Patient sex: M
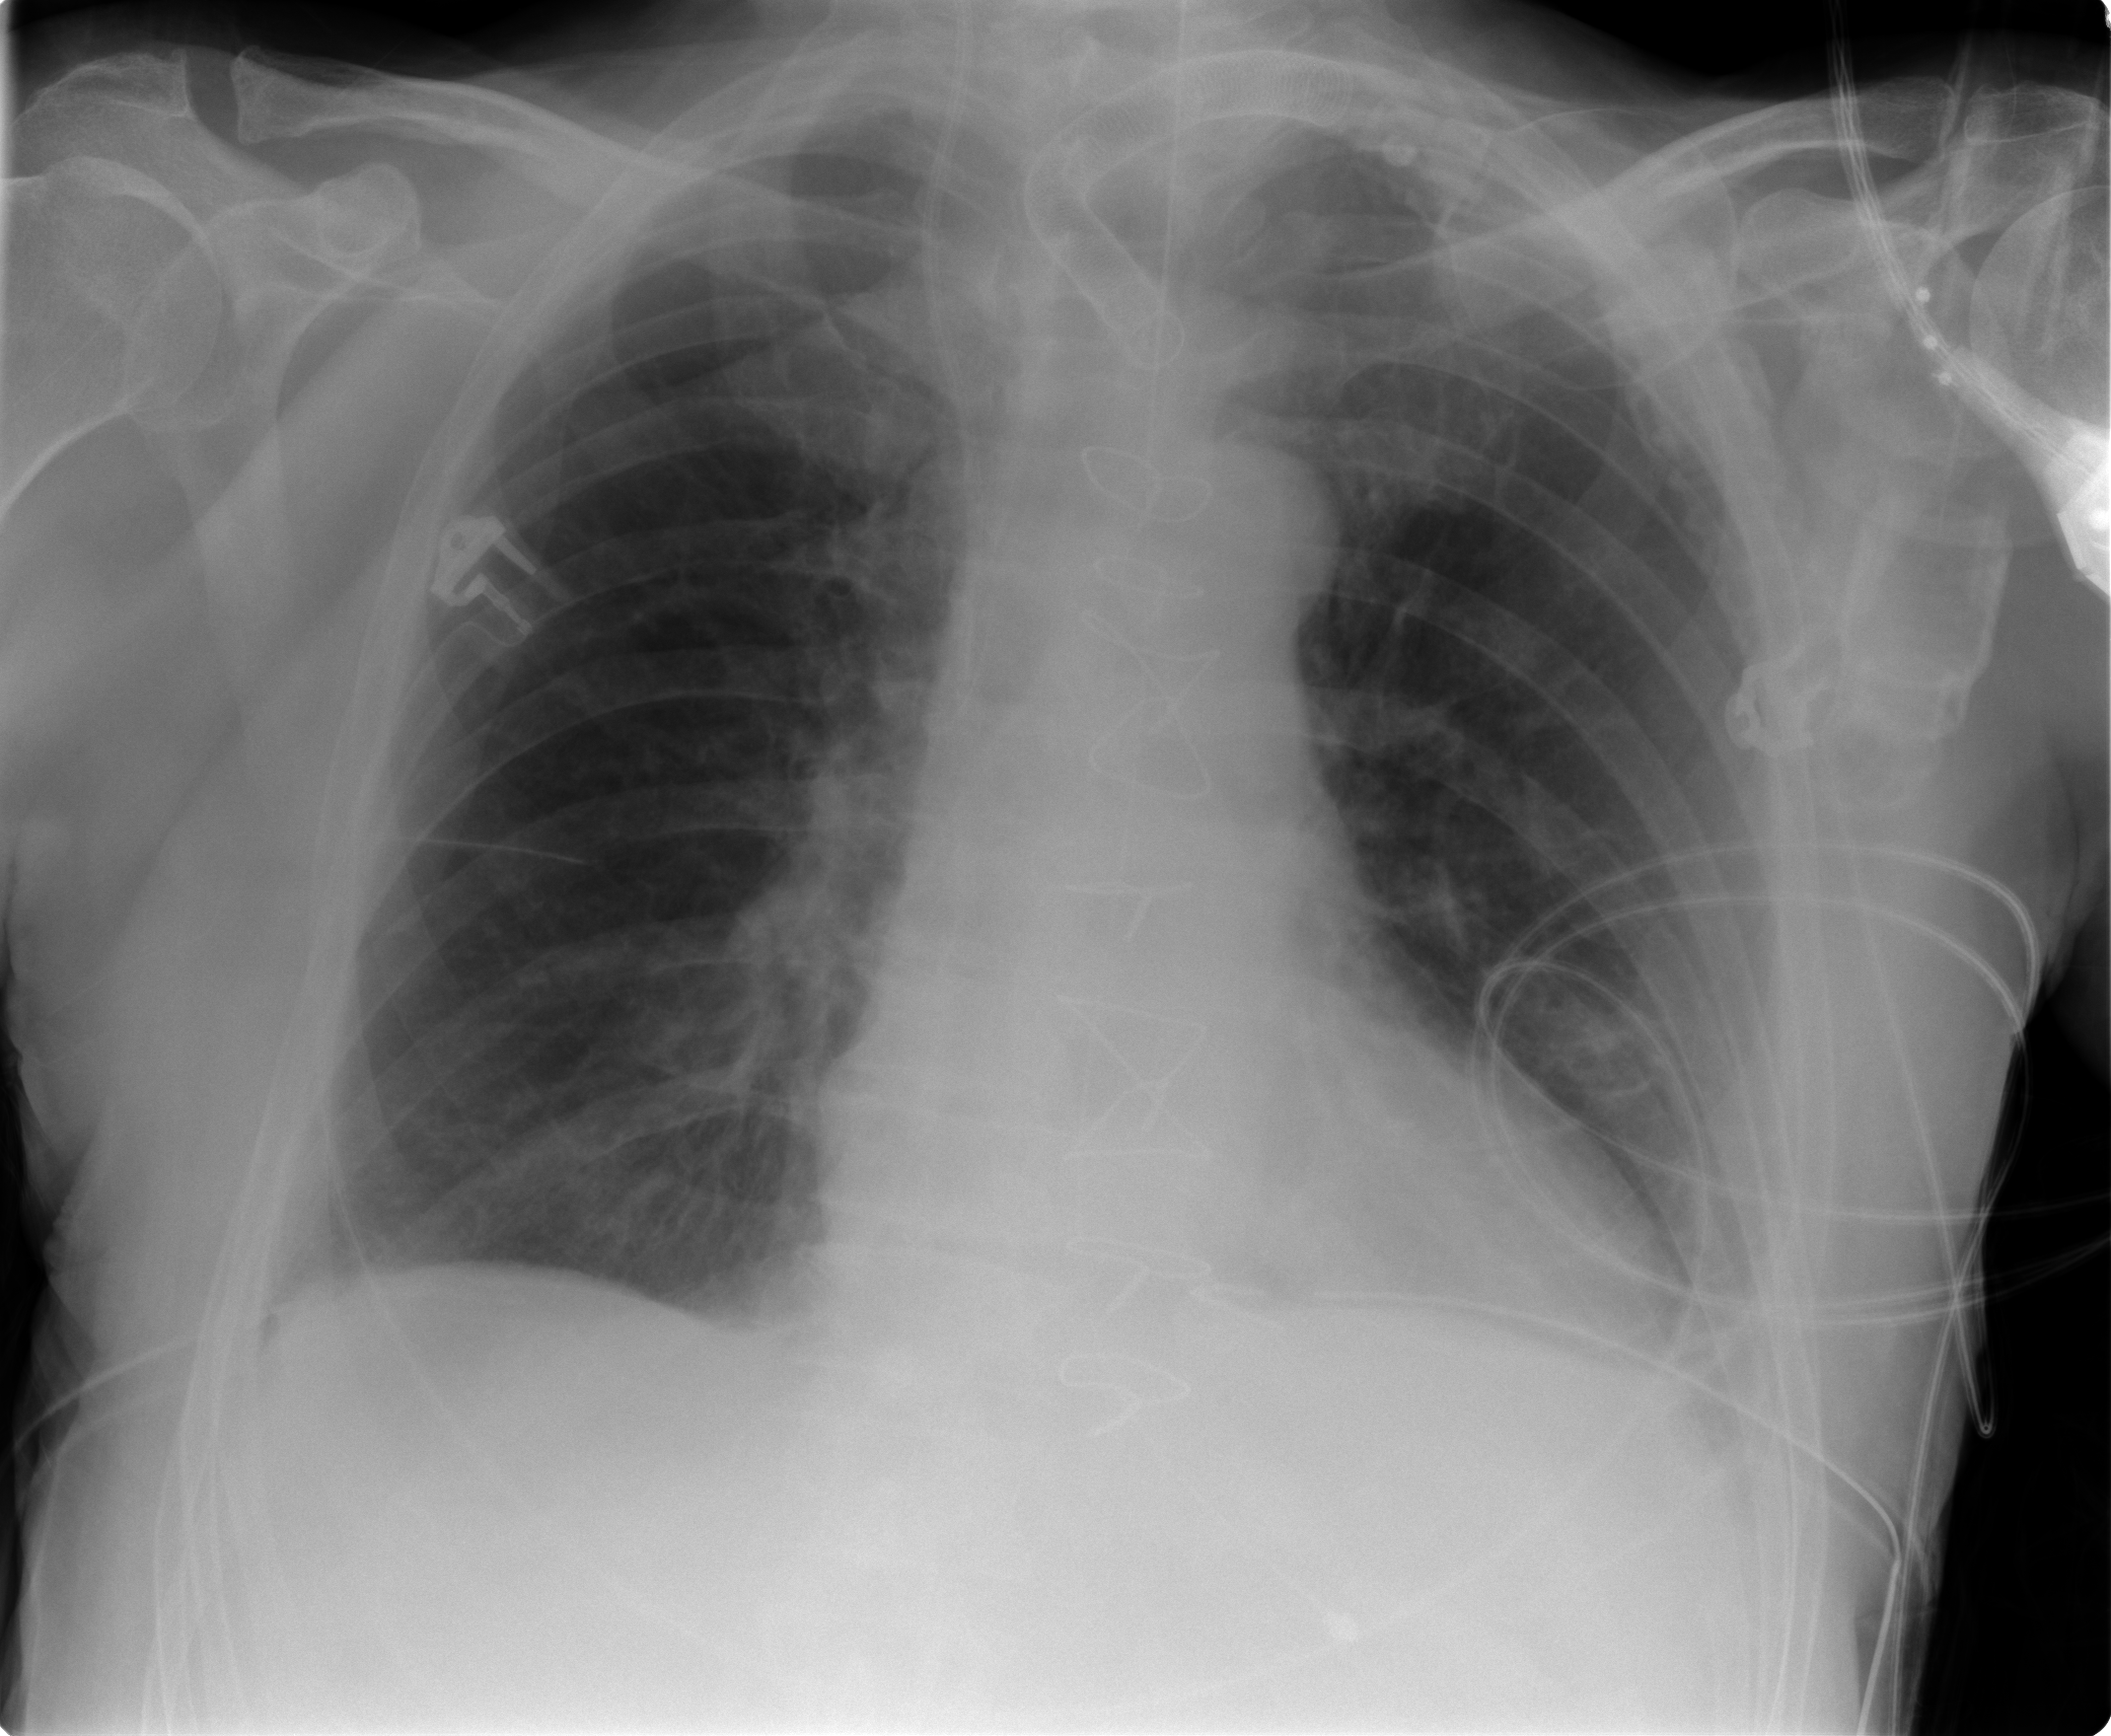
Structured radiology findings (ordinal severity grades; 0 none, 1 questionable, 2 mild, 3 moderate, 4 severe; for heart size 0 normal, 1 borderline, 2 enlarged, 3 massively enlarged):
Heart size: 2
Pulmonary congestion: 1
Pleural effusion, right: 1
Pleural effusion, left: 2
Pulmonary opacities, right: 0
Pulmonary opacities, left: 0
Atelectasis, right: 1
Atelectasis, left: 2